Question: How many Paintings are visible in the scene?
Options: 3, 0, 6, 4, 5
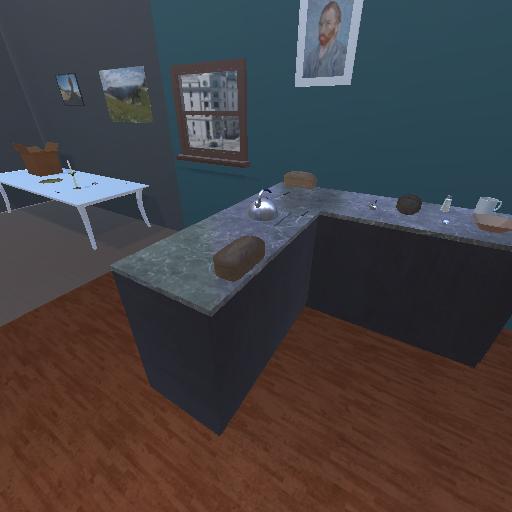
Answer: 3